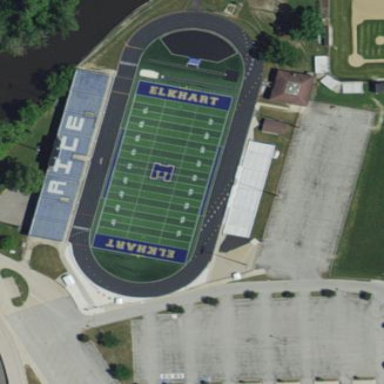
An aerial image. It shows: American football pitch for leisure and sport activities.